Interaction volume radius: 5 \u00c5
Interaction volume height: 40 \u00c5
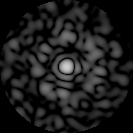
Disorder parameter: 0.8121